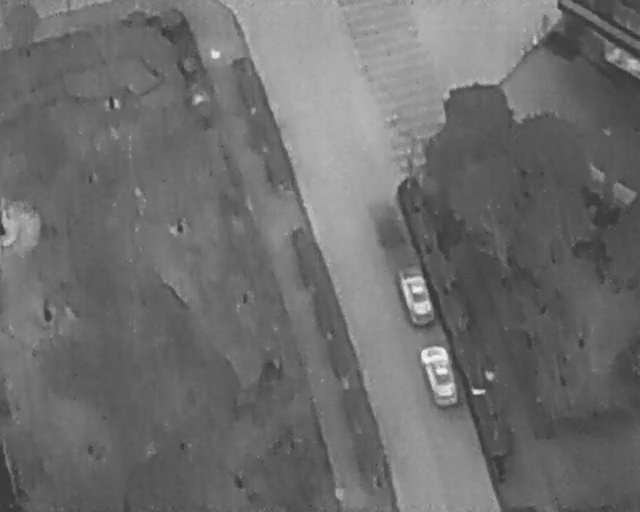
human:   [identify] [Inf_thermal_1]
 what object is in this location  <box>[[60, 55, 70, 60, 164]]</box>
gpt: <ref>1 medium car at the center</ref>

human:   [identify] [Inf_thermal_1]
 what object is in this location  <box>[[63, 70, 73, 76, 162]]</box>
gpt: <ref>1 medium car at the bottom</ref>